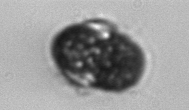
Label: Mesodinium